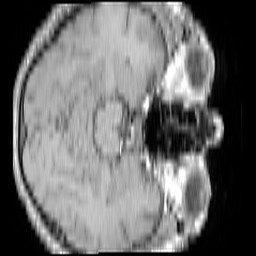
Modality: T1w
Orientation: axial
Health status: ill
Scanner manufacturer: philips
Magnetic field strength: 3 T
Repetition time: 0.3787 s
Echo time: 0.002908 s